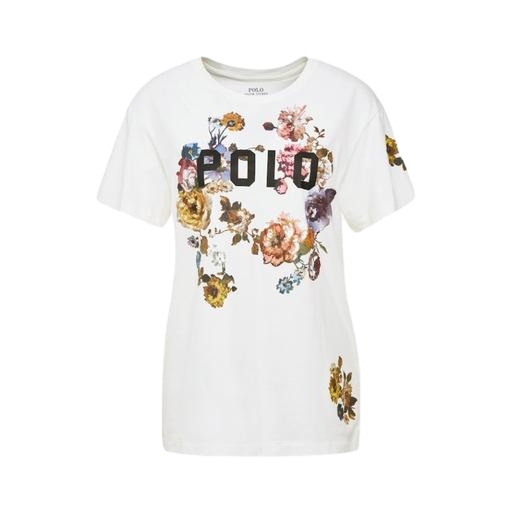
white floral graphic t-shirt, floral tee, white polly graphic tee, white background